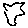
Label: bird